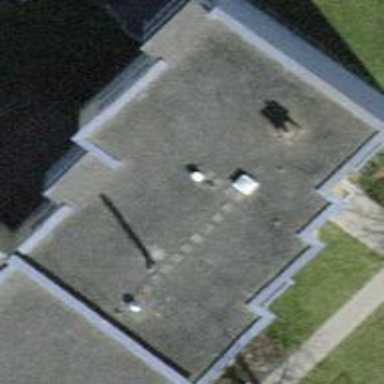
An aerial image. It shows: Flat-roofed building.